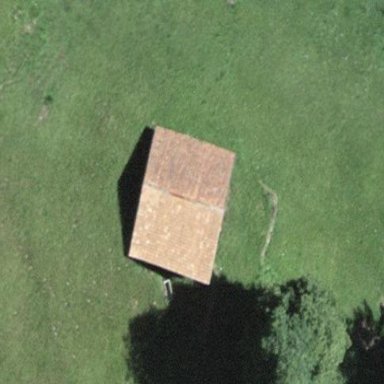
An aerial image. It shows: Rural barn.